Question:
java Code:
'''
package com.kumar.calc;
import android.support.v7.app.ActionBarActivity;
import android.os.Bundle;
import android.view.Menu;
import android.view.MenuItem;
import android.widget.TextView;
import android.widget.EditText;
import android.widget.Button;
import android.view.View;
import java.util.Scanner;
public class Calc extends ActionBarActivity {
private EditText number1;
private EditText number2;
private TextView result = (TextView)findViewById(R.id.result);
private int a,b;
private float res;
@Override
protected void onCreate(Bundle savedInstanceState) {
super.onCreate(savedInstanceState);
setContentView(R.layout.activity_calc);
number1 = (EditText)findViewById(R.id.number1);
a=Integer.parseInt(number1.getText().toString());
number2 = (EditText)findViewById(R.id.number2);
b=Integer.parseInt(number2.getText().toString());
Button addButton = (Button)findViewById(R.id.addButton);
addButton.setOnClickListener(
new Button.OnClickListener(){
public void onClick(View v){
res=a+b;
result.setText("=" + res);
}
}
);
Button subtractButton = (Button)findViewById(R.id.subtractButton);
subtractButton.setOnClickListener(
new Button.OnClickListener(){
public void onClick(View v){
res=a-b;
result.setText("=" + res);
}
}
);
Button multiplyButton = (Button)findViewById(R.id.multiplyButton);
multiplyButton.setOnClickListener(
new Button.OnClickListener(){
public void onClick(View v){
res=a*b;
result.setText("=" + res);
}
}
);
Button divideButton = (Button)findViewById(R.id.divideButton);
divideButton.setOnClickListener(
new Button.OnClickListener(){
public void onClick(View v){
res=(float)a/b;
result.setText("=" + res);
}
}
);
}
@Override
public boolean onCreateOptionsMenu(Menu menu) {
// Inflate the menu; this adds items to the action bar if it is present.
getMenuInflater().inflate(R.menu.menu_calc, menu);
return true;
}
@Override
public boolean onOptionsItemSelected(MenuItem item) {
// Handle action bar item clicks here. The action bar will
// automatically handle clicks on the Home/Up button, so long
// as you specify a parent activity in AndroidManifest.xml.
int id = item.getItemId();
//noinspection SimplifiableIfStatement
if (id == R.id.action_settings) {
return true;
}
return super.onOptionsItemSelected(item);
}
}
'''
now here in xml if,it generates error, string resource cannot have an empty value
and if I write any arbit word beyond @+id/
then in the emulator, it states, unfortunately calculator has stopped
XML Code:
'''
<RelativeLayout xmlns:android="http://schemas.android.com/apk/res/android"
xmlns:tools="http://schemas.android.com/tools"
android:layout_width="match_parent"
android:layout_height="match_parent"
android:paddingLeft="@dimen/activity_horizontal_margin"
android:paddingRight="@dimen/activity_horizontal_margin"
android:paddingTop="@dimen/activity_vertical_margin"
android:paddingBottom="@dimen/activity_vertical_margin"
tools:context=".Calc"
android:id="@+id/relativeLayout">
<EditText
android:layout_width="200dp"
android:layout_height="wrap_content"
android:id="@+id/number1"
android:layout_marginTop="20dp"
android:layout_alignParentTop="true"
android:layout_alignParentLeft="true"
android:layout_alignParentStart="true"/>
<EditText
android:layout_width="200dp"
android:layout_height="wrap_content"
android:id="@+id/number2"
android:layout_marginTop="21dp"
android:layout_below="@+id/number1"
android:layout_alignParentLeft="true"
android:layout_alignParentStart="true"/>
<Button
android:layout_width="50dp"
android:layout_height="wrap_content"
android:text="@string/ButtonOfAddition"
android:id="@+id/addButton"
android:layout_below="@+id/number2"
android:layout_alignParentLeft="true"
android:layout_alignParentStart="true"
android:layout_marginTop="34dp"/>
<Button
android:layout_width="50dp"
android:layout_height="wrap_content"
android:text="@string/ButtonOfSubtraction"
android:id="@+id/subtractButton"
android:layout_alignBottom="@+id/addButton"
android:layout_toRightOf="@+id/addButton"
android:layout_toEndOf="@+id/addButton"/>
<Button
android:layout_width="50dp"
android:layout_height="wrap_content"
android:text="@string/ButtonOfMultiplication"
android:id="@+id/multiplyButton"
android:layout_alignBottom="@+id/subtractButton"
android:layout_toRightOf="@+id/subtractButton"
android:layout_toEndOf="@+id/subtractButton"/>
<Button
android:layout_width="50dp"
android:layout_height="wrap_content"
android:text="@string/ButtonOfDivision"
android:id="@+id/divideButton"
android:layout_alignBottom="@+id/multiplyButton"
android:layout_toRightOf="@+id/multiplyButton"
android:layout_toEndOf="@+id/multiplyButton"/>
<TextView
android:layout_width="100dp"
android:layout_height="wrap_content"
android:textAppearance="?android:attr/textAppearanceLarge"
android:text="@string/ResultField"
android:id="@+id/result"
android:layout_centerVertical="true"
android:layout_toLeftOf="@+id/multiplyButton"
android:layout_toStartOf="@+id/multiplyButton"/>
</RelativeLayout>
'''
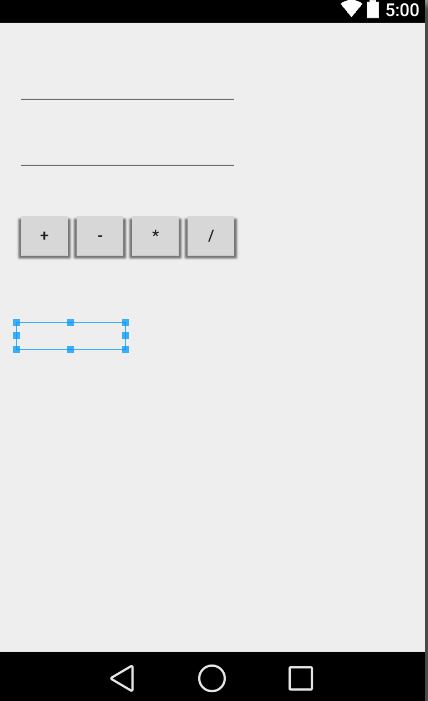
Answer: This is wrong:
'''
number1 = (EditText)findViewById(R.id.number1);
a=Integer.parseInt(number1.getText().toString());
number2 = (EditText)findViewById(R.id.number2);
b=Integer.parseInt(number2.getText().toString());
'''
You're calling that in the onCreate.
You should do that in the onClickListener of the buttons, if the text is null (You're calling 'number2.getText().toString()', and i suppose that the toString() is crashing) you will get an exception.